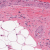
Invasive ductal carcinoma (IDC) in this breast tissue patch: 0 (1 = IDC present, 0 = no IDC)